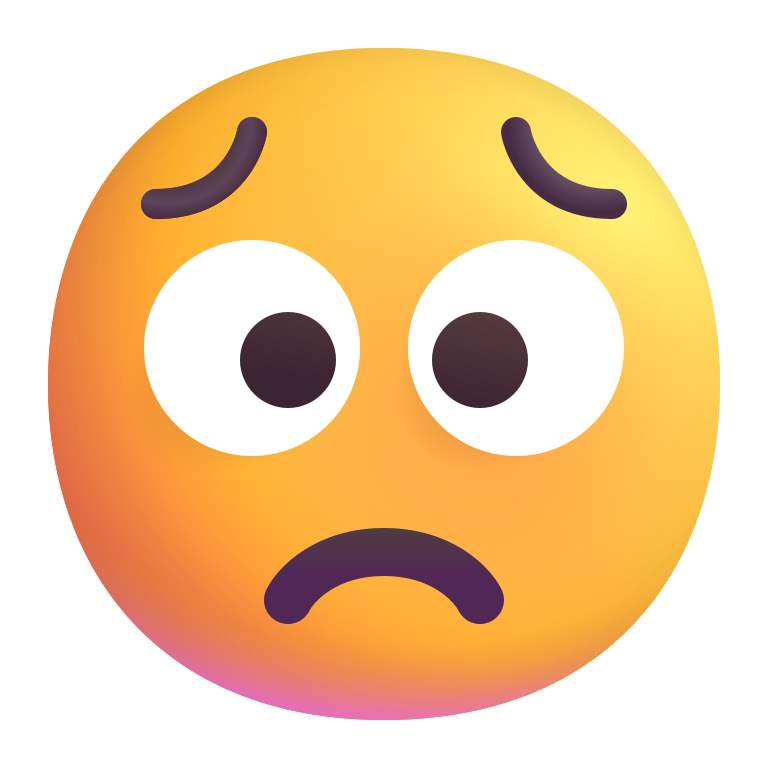
worried face color